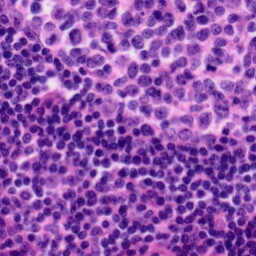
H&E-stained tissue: Tonsil